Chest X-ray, PA view. Patient: 50 years old, sex F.
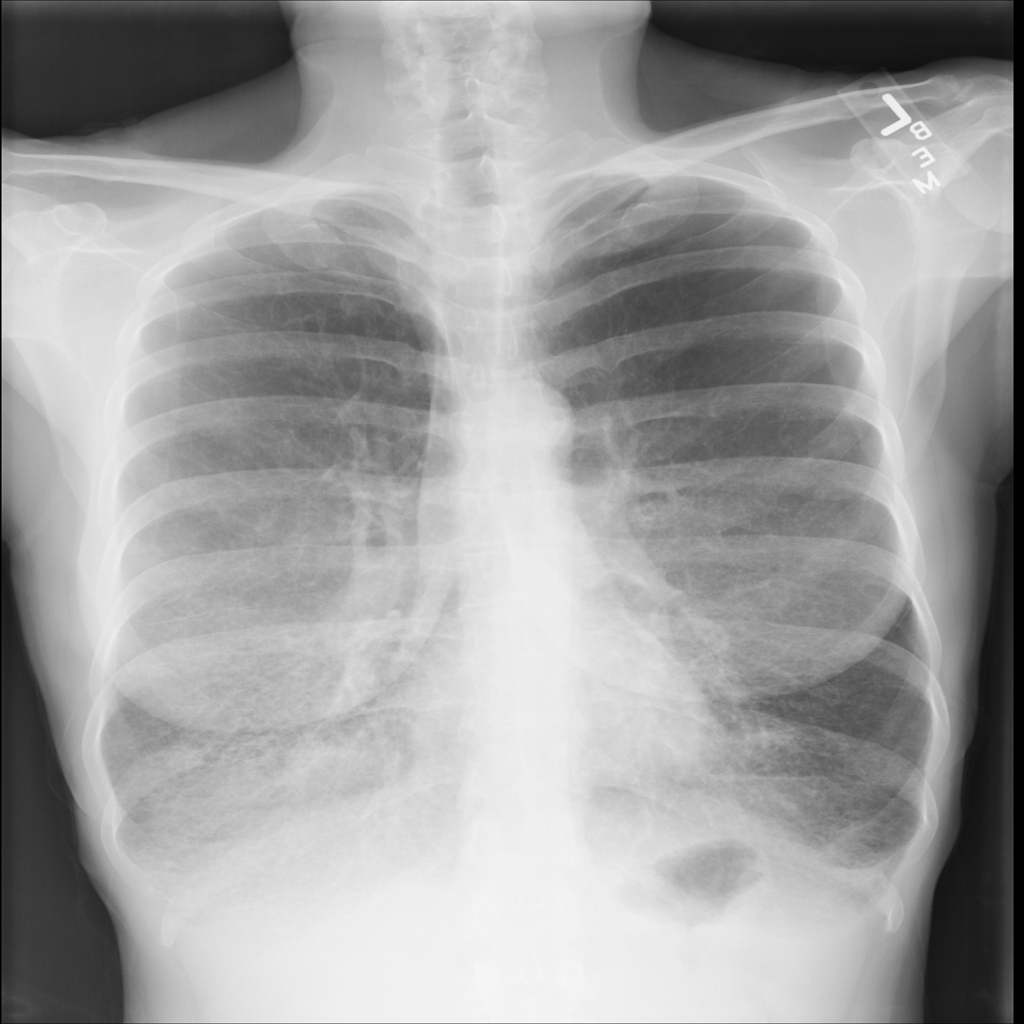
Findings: No Finding